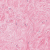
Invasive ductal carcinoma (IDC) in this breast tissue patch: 0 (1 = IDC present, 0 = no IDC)